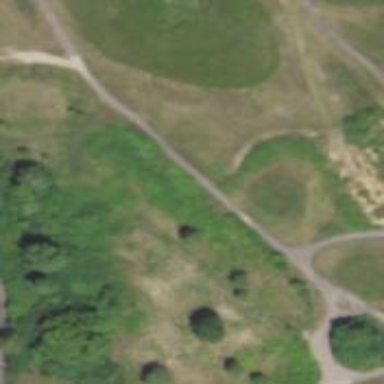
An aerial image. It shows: Pathway for golfing.